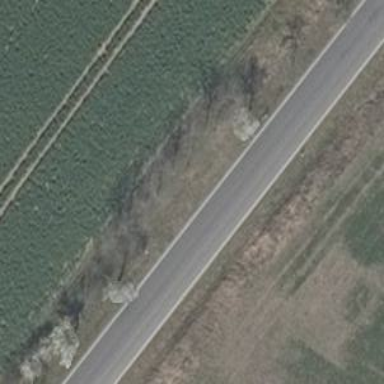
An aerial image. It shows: Avenue lined with trees.